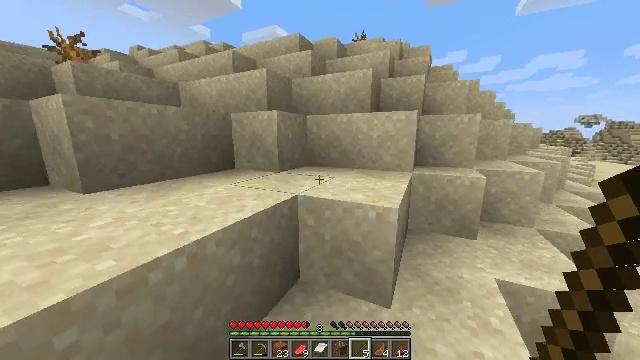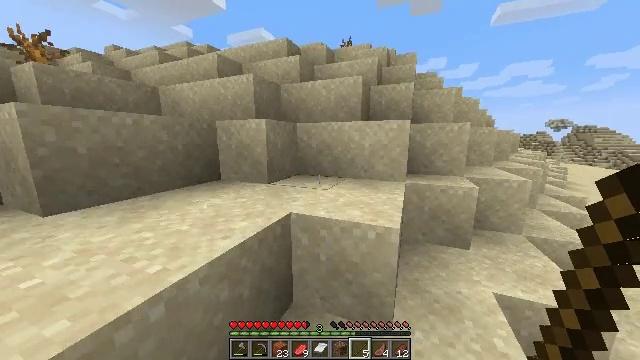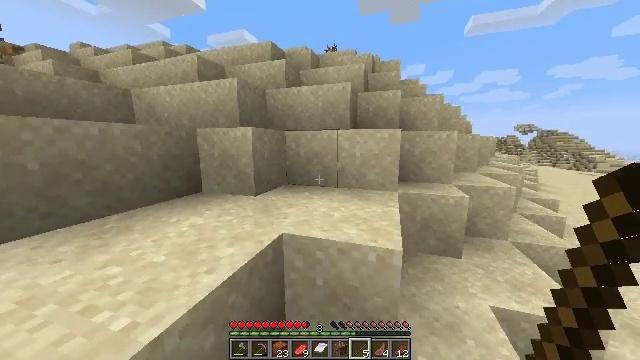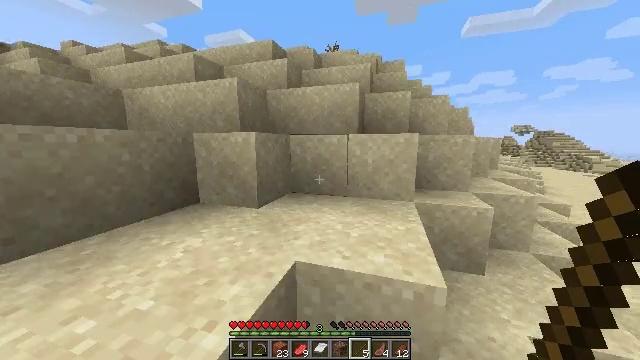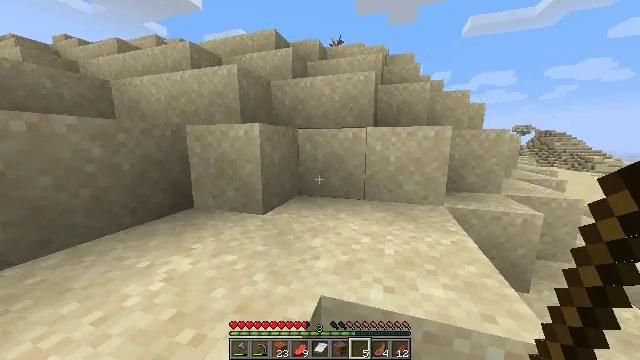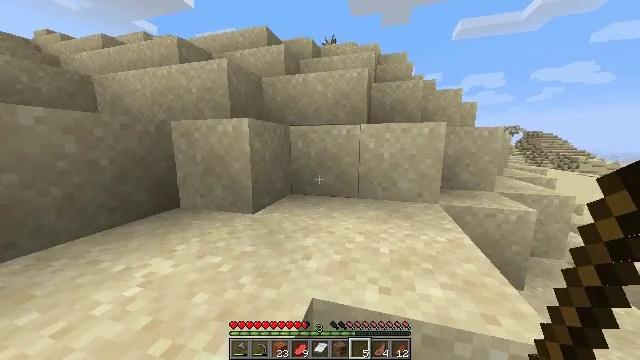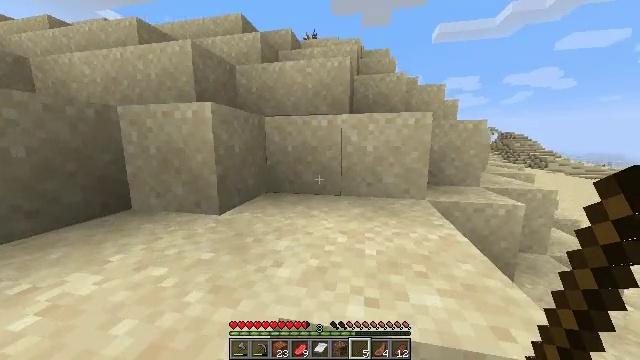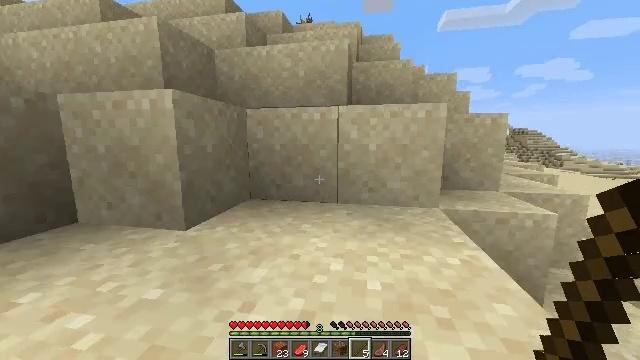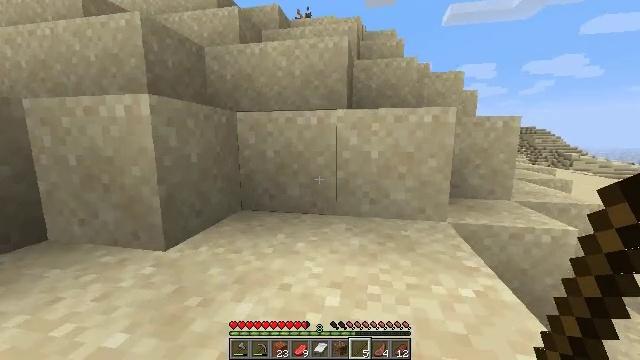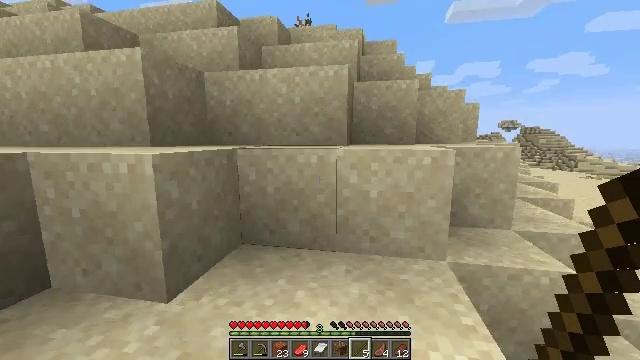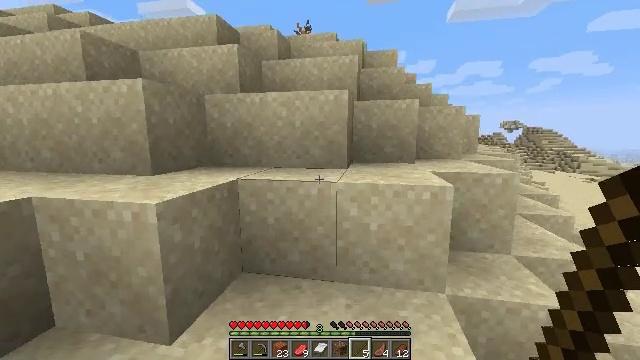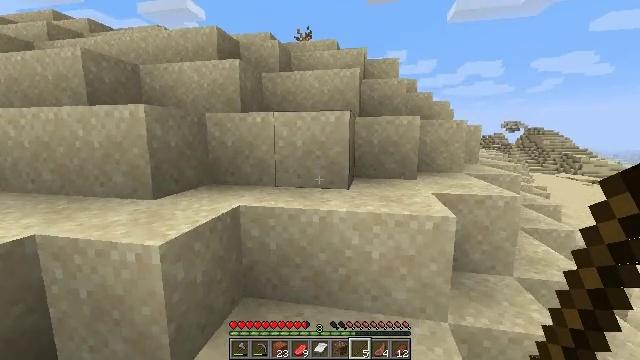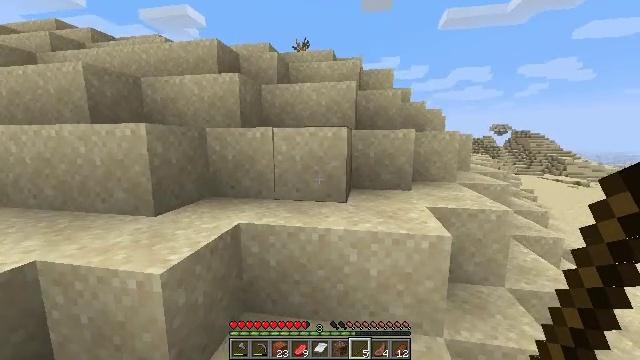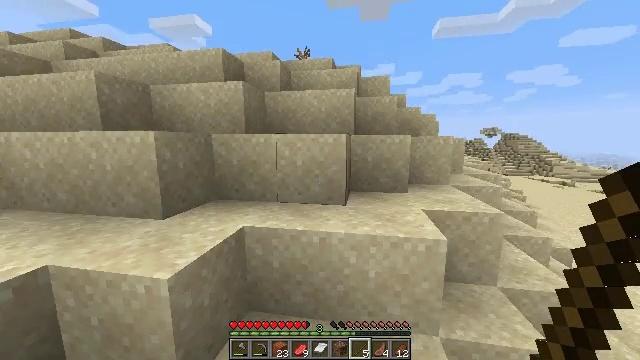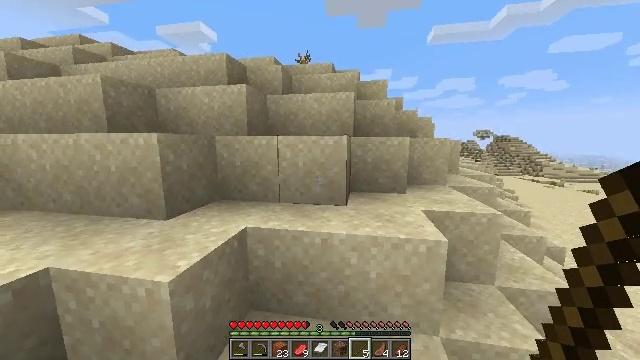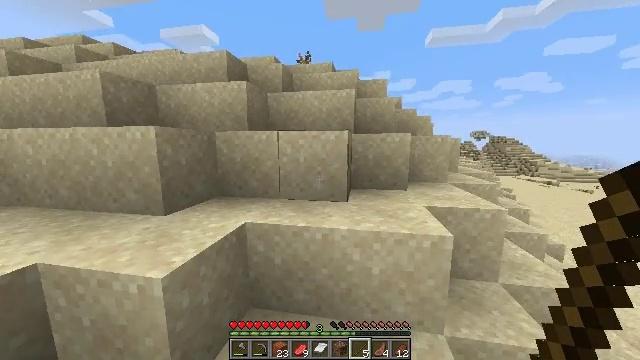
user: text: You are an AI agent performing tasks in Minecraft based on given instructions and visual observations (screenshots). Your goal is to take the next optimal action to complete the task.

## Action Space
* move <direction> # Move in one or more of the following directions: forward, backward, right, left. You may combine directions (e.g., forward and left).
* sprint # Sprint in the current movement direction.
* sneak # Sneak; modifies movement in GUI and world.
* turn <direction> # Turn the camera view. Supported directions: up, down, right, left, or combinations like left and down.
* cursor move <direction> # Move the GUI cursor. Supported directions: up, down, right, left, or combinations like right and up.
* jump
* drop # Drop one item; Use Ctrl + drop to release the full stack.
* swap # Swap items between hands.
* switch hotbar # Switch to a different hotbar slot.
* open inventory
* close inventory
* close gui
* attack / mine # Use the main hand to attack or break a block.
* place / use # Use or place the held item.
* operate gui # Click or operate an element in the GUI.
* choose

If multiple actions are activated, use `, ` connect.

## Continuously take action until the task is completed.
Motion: motion action
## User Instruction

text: Left click to mine the dead bush.
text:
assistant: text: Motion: move forward and move left, sprint, turn right, jump
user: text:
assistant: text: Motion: move forward, sprint, turn right, jump
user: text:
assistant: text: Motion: move forward, sprint, jump
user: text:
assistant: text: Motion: move forward, sprint, jump
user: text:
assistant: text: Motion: move forward, sprint, turn right, jump
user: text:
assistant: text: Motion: move forward, sprint, turn right, jump
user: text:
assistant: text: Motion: move forward, sprint, jump
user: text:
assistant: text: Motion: move forward, sprint, jump
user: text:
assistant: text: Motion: move forward, sprint, jump
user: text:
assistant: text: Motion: move forward, sprint, jump
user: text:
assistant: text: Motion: move forward, sprint, jump
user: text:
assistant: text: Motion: move forward, sprint, jump
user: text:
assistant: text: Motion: move forward, sprint, jump
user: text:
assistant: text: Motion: move forward, sprint, jump
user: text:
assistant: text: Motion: move forward, sprint, jump
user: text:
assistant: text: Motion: move forward, sprint, jump
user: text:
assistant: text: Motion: move forward, sprint, jump
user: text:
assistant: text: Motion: move forward, sprint, jump
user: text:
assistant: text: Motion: move forward, sprint, jump
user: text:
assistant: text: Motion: move forward, sprint, jump
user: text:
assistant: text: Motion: move forward, sprint, jump
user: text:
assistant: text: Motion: move forward, sprint, jump
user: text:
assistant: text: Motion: move forward, sprint, jump
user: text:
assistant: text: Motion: move forward, sprint, turn down, jump
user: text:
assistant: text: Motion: move forward, sprint, jump
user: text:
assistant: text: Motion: move forward, sprint, jump
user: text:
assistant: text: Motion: move forward, sprint, jump
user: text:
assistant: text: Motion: move forward, sprint, jump
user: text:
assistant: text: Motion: move forward, sprint, jump
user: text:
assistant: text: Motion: move forward, sprint, jump